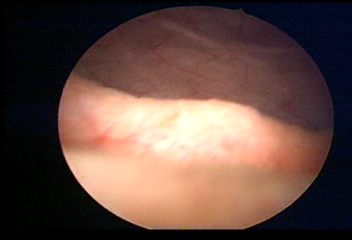
Modality: WLC
Class: Normal mucosa
Bladder cancer association: No